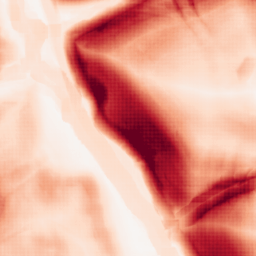
Category: morphological
Decomposition family: morphological_gradient
Decomposition parameters: size: 15
shape: square
Upsampling method: sinc_blackman
Upsampling parameters: scale: 4
kernel_size: 8
Upsampling scale: 4